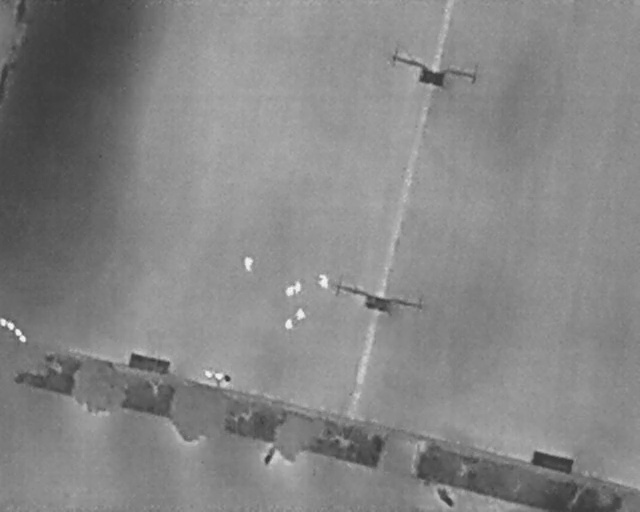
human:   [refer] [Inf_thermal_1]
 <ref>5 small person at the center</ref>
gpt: <box>[[49, 54, 51, 55, 2], [45, 55, 47, 56, 2], [44, 55, 46, 57, 2], [45, 60, 47, 62, 2], [44, 62, 46, 63, 2]]</box>